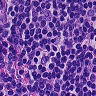
Metastatic tissue present: no